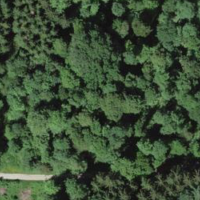
EUNIS habitat code: 41
Species observed at this site:
Campanula trachelium
Pieris napi